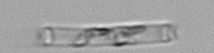
Label: Cerataulina_pelagica